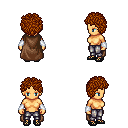
a pixel art fantasy rpg character, female body template, human, tanned skin, brown cape, metal pants, brunette curly afro hairstyle, white cloth bracers, ghillies, four views (front, back, left, right), 2x2 character sprite sheet, small pixel art, hard edges, no anti-aliasing